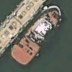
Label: civil